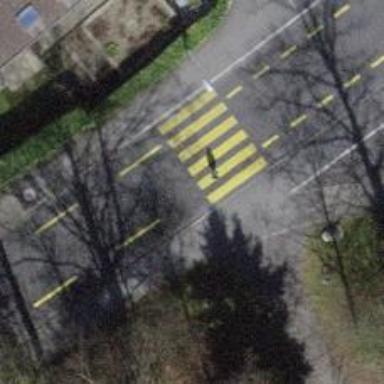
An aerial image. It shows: Uncontrolled zebra crossing on the road.